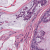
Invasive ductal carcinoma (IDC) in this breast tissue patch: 1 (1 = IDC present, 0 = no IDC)